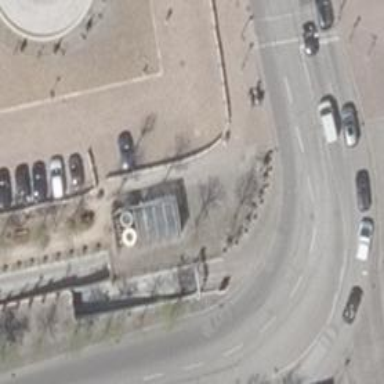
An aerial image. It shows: Parking entrance.